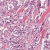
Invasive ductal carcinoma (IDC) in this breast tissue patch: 1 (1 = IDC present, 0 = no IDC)